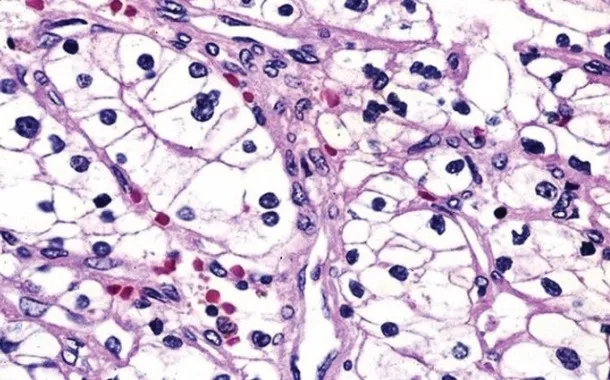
A histological investigation of clear cell adenocarcinoma.
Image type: pathology (h&e)